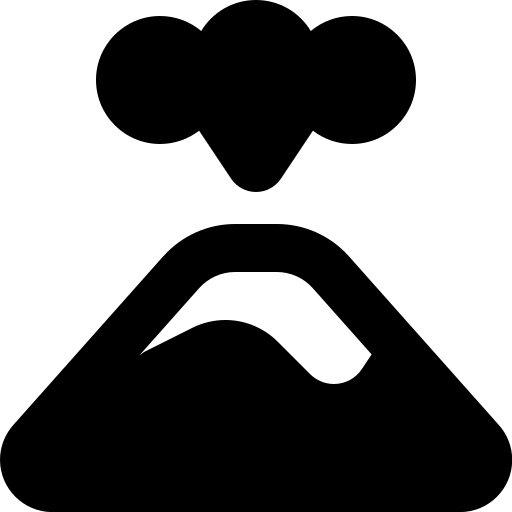
Tags: icon, FontAwesome, fa-icon, solid, volcano